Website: walmart
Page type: gifting
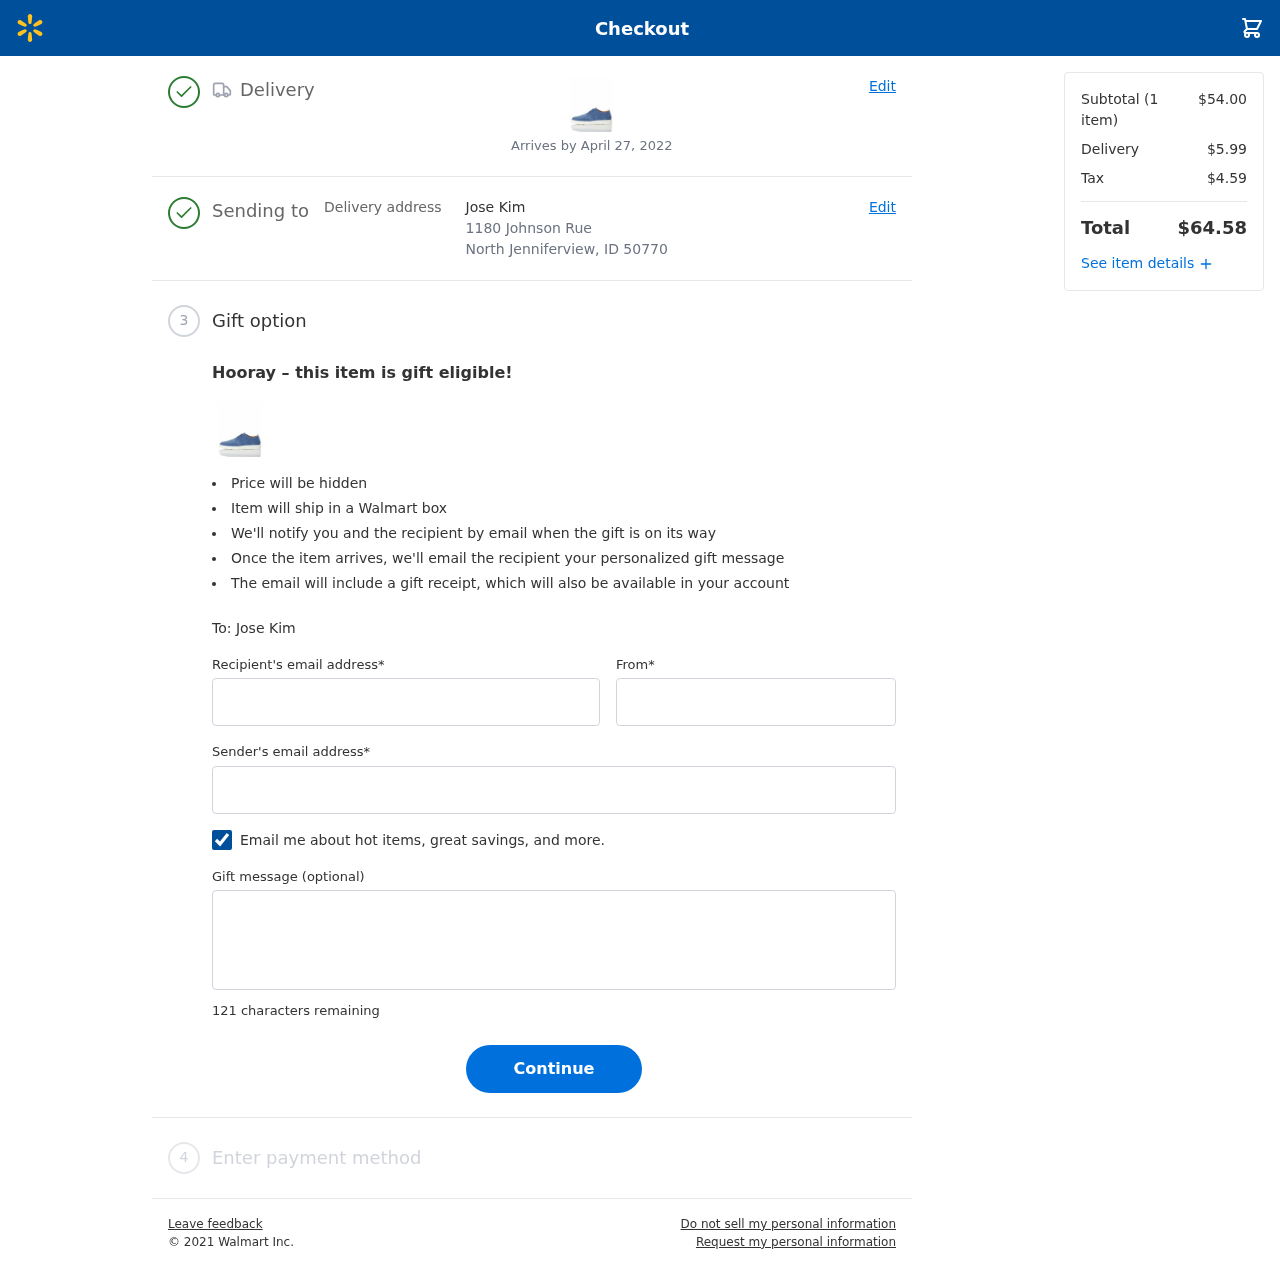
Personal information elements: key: PII_CITY_STATE_ZIP
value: North Jenniferview, ID 50770
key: PII_EMAIL
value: joseph.mccoy@yahoo.com
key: PII_FIRSTNAME
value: Joseph
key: PII_GIFT_EMAIL
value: jkim@hotmail.com
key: PII_GIFT_FULLNAME
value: Jose Kim
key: PII_GIFT_MESSAGE
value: Hey Jose, I saw these cozy moccasins and immediately thought of you! I hope they bring a little extra comfort to your days. Just a little something to brighten your week!
Joseph
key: PII_STREET
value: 1180 Johnson Rue
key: PII_GIFT_FIRSTNAME
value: Jose
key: PII_GIFT_LASTNAME
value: Kim
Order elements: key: ORDER_DELIVERY_DATE
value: Arrives by April 27, 2022
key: ORDER_NUM_ITEMS
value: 1
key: ORDER_SUBTOTAL
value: $54.00
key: ORDER_SHIPPING_COST
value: $5.99
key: ORDER_TAX
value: $4.59
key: ORDER_TOTAL
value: $64.58